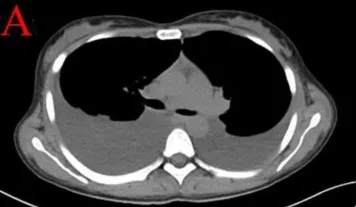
CT imaging revealed bilateral pleural effusions.
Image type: radiology (ct)